Field crop: maize
Growth stage: 2
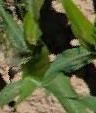
Species: maize